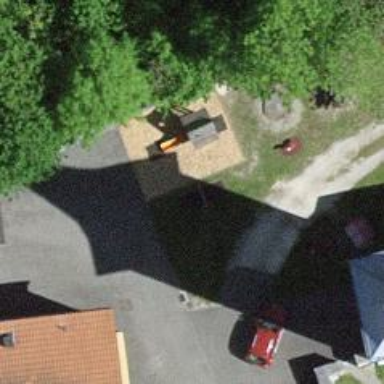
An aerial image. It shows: Playground with house theme.